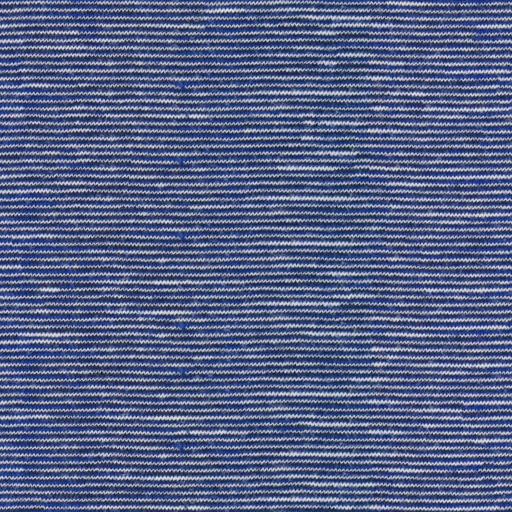
Tags: blue fabric striped stripes